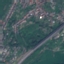
Label: Highway